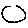
Label: circle